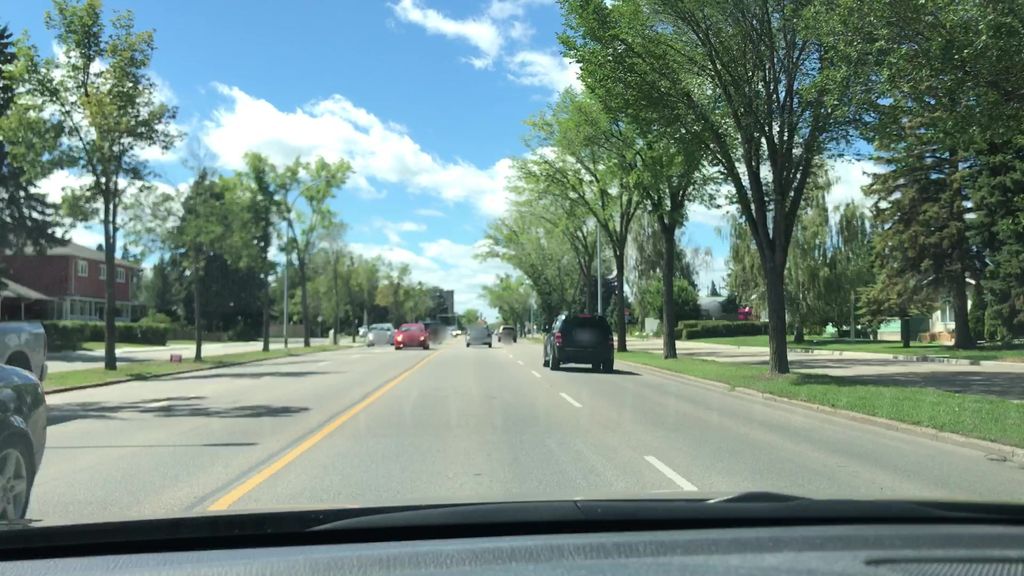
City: edmonton